Question: How can I cycle trough each order an check if I still have material to make that order?
For example in this image, I want to make an alert when there isn't enough material to produce the order.

I was thinking something like using a double for, but im having a really hard time getting the logic together.
If anyone can help me understand the logic in this problem I would appreciate it
On my Excel file I just used a simple formula (=F3-J3) and (=K3-J4) for the Metal Material.
I want to make an application witch reads the excel file using "Microsoft.Office.Interop.Excel" and "DataTable". I learned how to read the data and save it on the DataTable, just don't know how to cycle trough the rows and make the subtraction.
Thx.
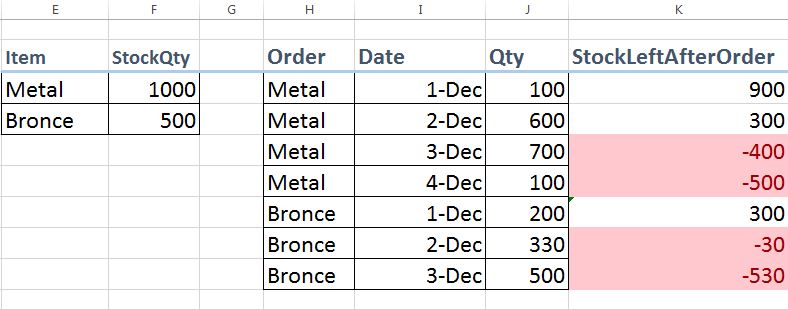
Answer: I made a double for loop like I sugested, Im just wondering now if there is a way to optimize the code, or if there are any error, for now its seams to get the job done.
'''
public void Method(){
for (int i = 1; i < dataGridView2.Rows.Count; i++)
{
string partnumber = dataGridView2.Rows[i - 1].Cells["PART NUMBER"].Value.ToString();
double onhand = double.Parse(dataGridView2.Rows[i - 1].Cells["TOTAL-ON-HAND"].Value.ToString());
for (int j = 1; j < dataGridView1.Rows.Count; j++)
{
string part = dataGridView1.Rows[j - 1].Cells["Part #"].Value.ToString();
double BL = double.Parse( dataGridView1.Rows[j - 1].Cells["BL"].Value.ToString());
if(partnumber == part)
{
if (onhand >= BL)
{
onhand = onhand - BL;
MessageBox.Show(partnumber.ToString() +": " + onhand.ToString());
}
else { break; }
}
}
}
'''
Note: BL = Customer Order Qty